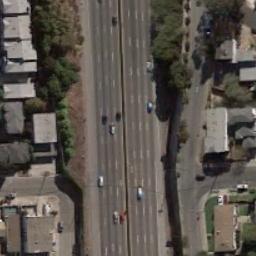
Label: freeway